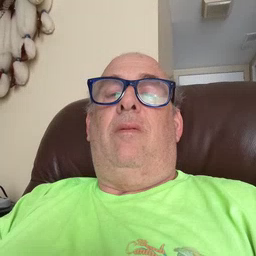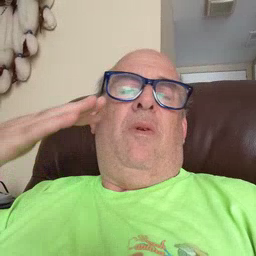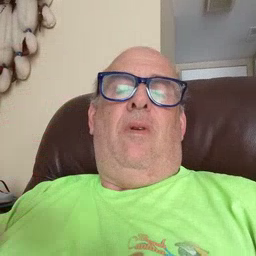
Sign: noisy